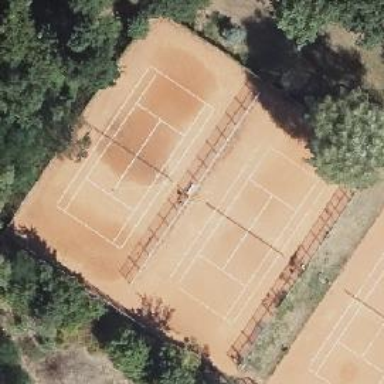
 located on pitch designated for leisure land."